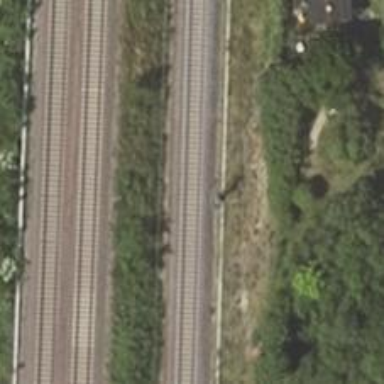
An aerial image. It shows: Railway signal.